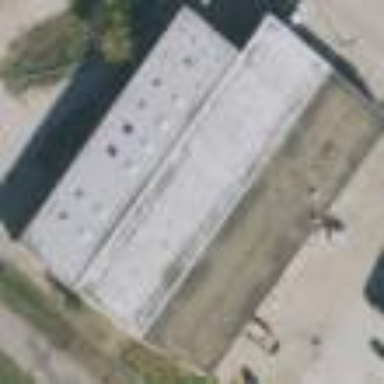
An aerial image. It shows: Warehouse.